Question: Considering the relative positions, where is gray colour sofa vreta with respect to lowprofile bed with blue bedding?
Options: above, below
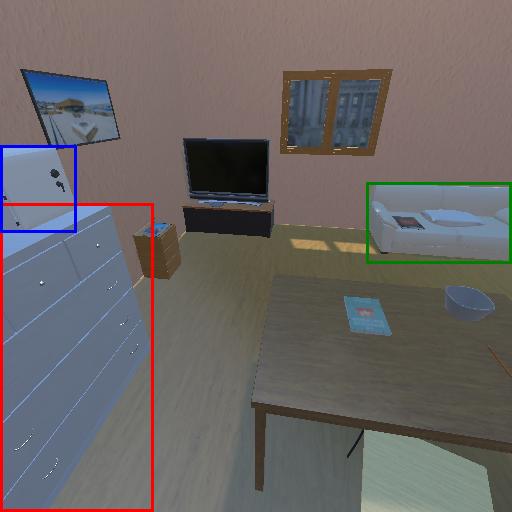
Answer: above